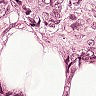
Metastatic tissue present: yes